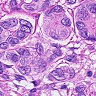
Metastatic tissue present: yes